Interaction volume radius: 10 \u00c5
Interaction volume height: 25 \u00c5
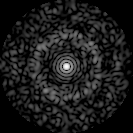
Disorder parameter: 0.8422